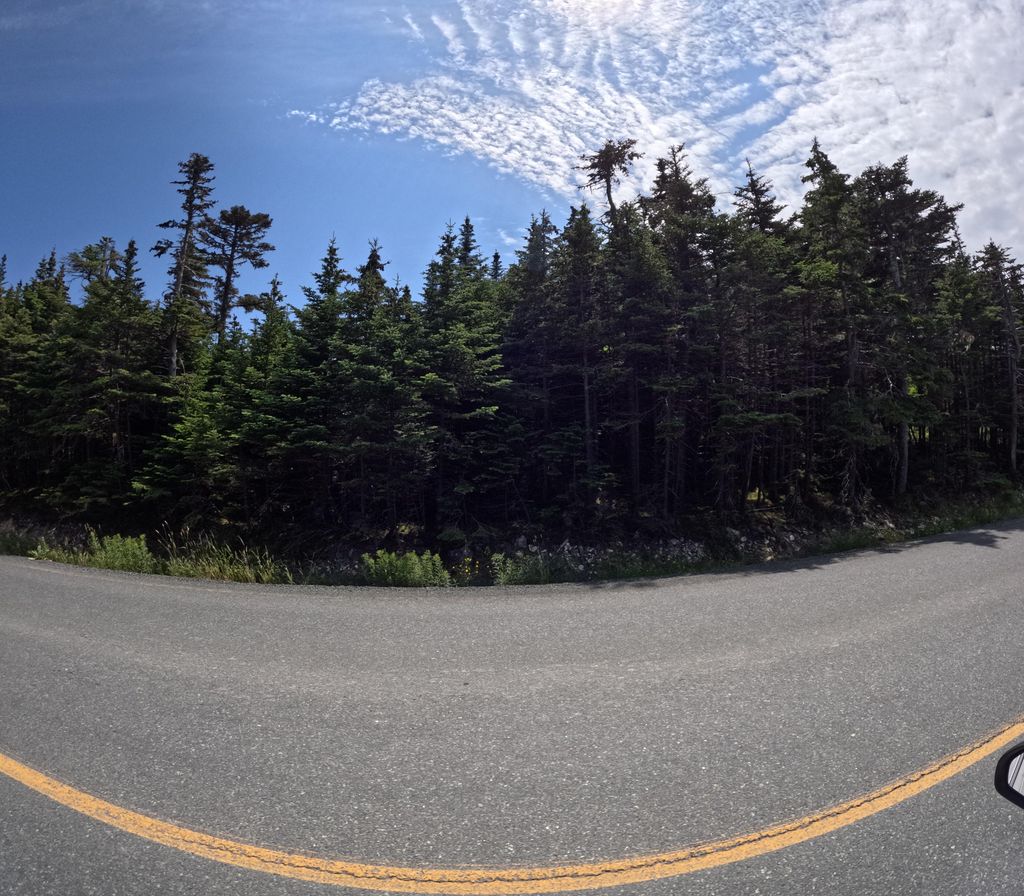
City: st_johns